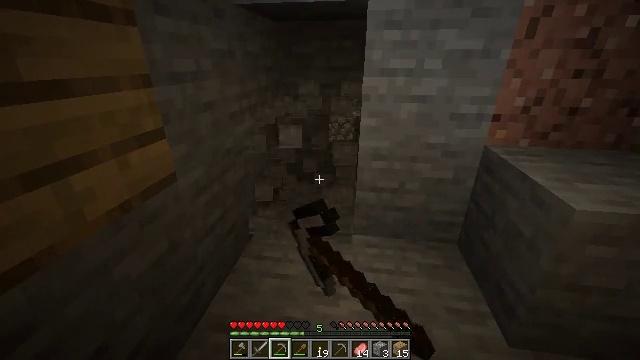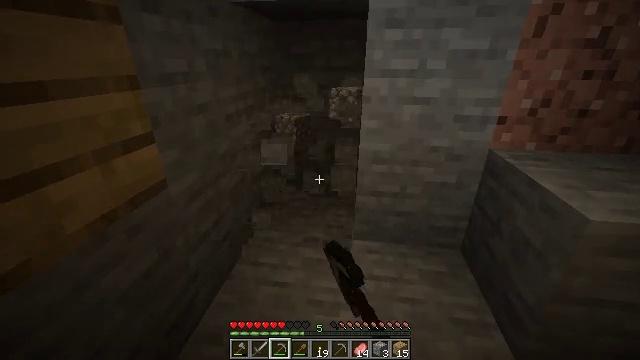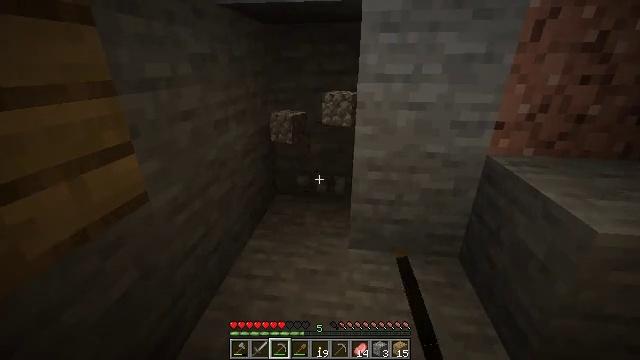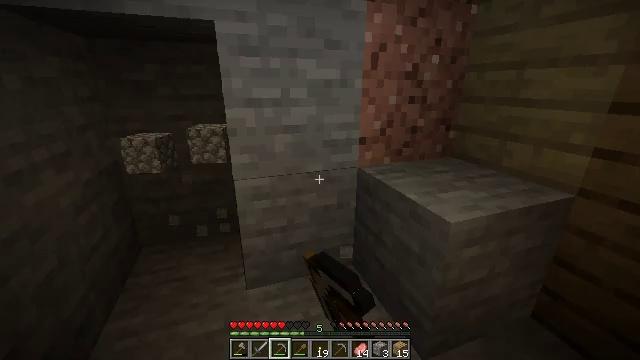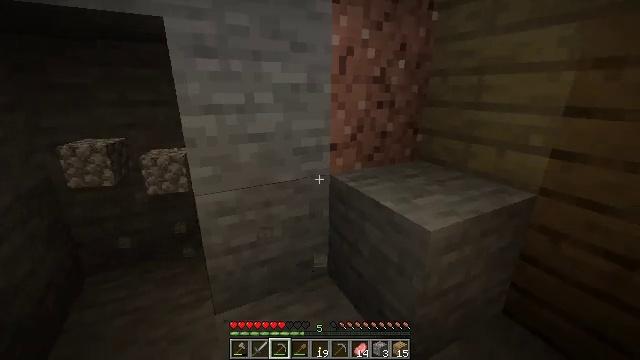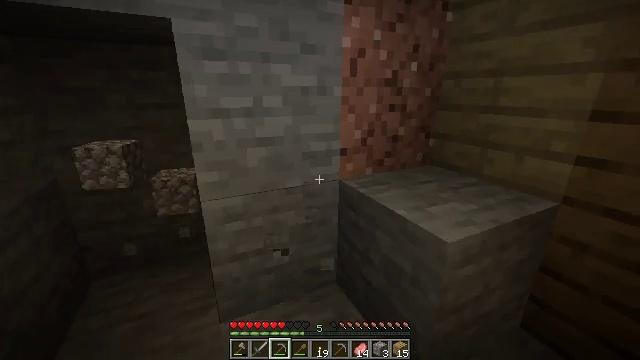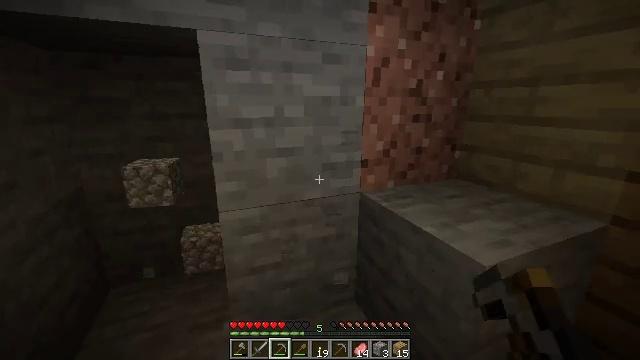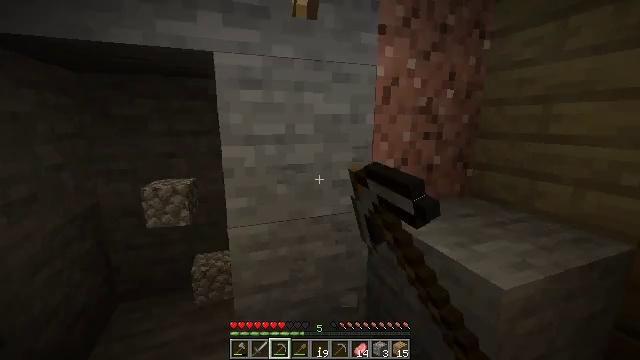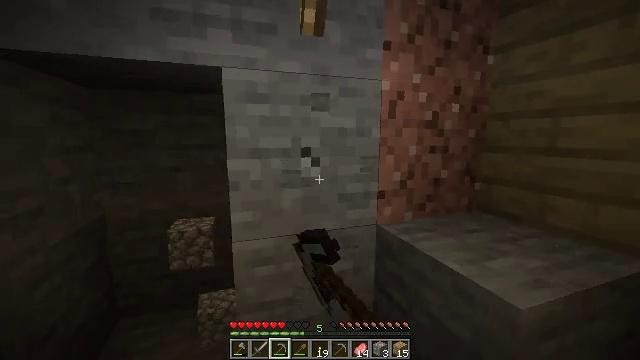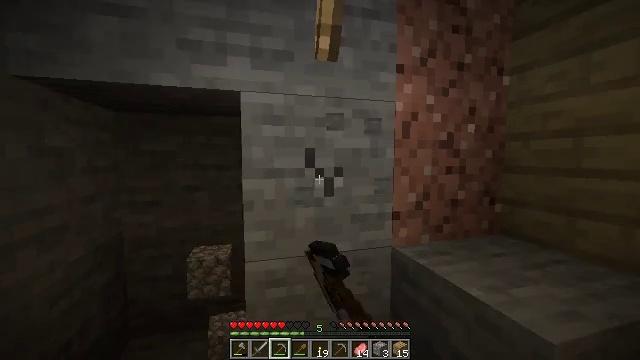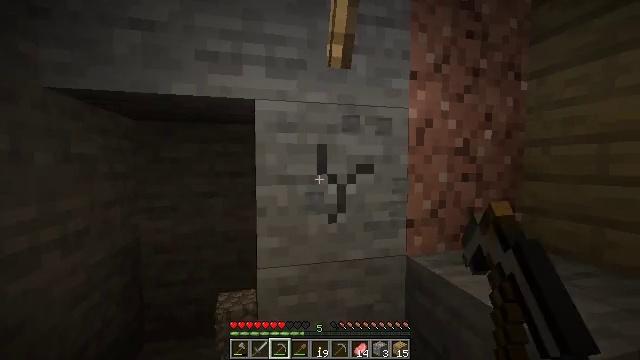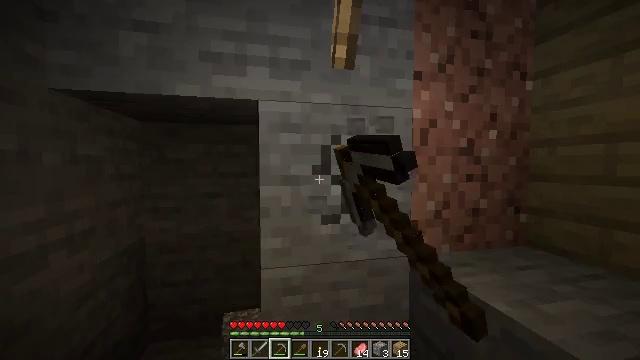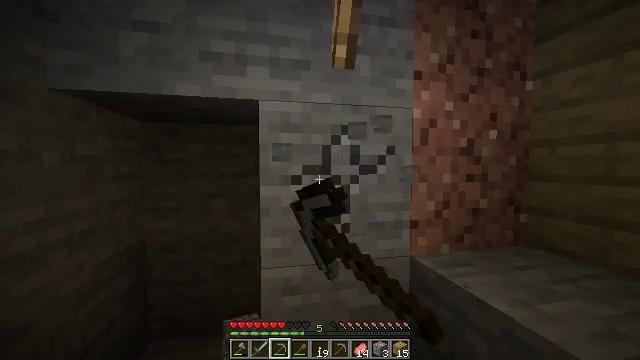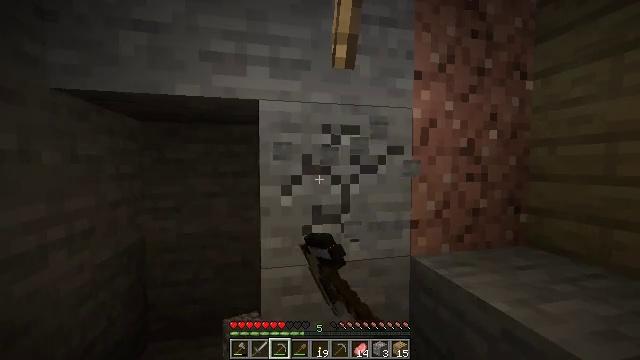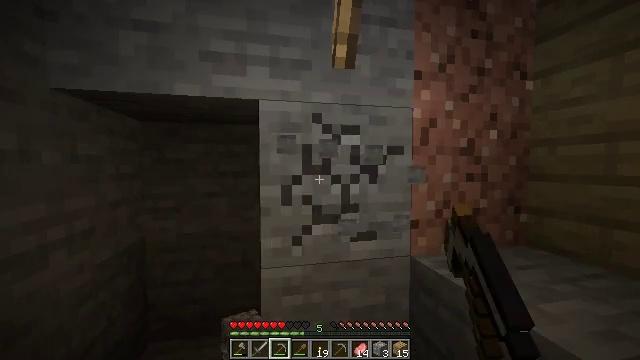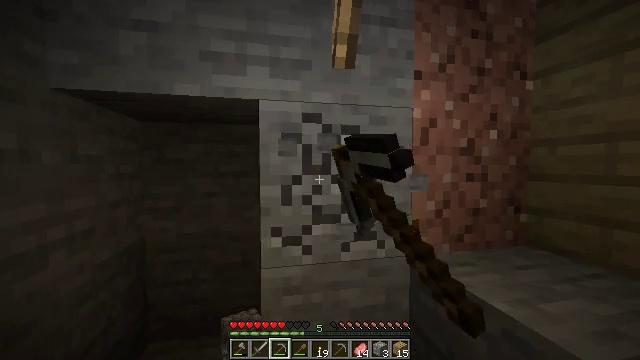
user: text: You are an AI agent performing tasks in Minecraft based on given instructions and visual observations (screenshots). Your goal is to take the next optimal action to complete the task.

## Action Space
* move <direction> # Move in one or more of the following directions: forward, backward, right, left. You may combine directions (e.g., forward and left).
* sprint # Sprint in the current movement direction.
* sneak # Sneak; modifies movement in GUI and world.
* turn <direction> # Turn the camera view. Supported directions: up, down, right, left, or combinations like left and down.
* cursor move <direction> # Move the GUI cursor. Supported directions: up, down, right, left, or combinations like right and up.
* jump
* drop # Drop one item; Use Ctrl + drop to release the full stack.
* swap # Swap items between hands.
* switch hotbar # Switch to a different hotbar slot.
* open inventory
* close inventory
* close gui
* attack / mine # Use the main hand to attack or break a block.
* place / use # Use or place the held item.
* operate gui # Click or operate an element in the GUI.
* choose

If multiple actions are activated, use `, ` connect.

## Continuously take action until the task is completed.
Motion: motion action
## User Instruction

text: Mine stone underground.
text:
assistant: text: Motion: move forward, attack / mine
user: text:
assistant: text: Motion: move forward, turn right, attack / mine
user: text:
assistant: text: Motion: move forward, turn right and up, attack / mine
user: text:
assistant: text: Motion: turn right, attack / mine
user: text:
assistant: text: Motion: turn left, attack / mine
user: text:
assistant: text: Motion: turn left and up, attack / mine
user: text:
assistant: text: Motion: turn left and up, attack / mine
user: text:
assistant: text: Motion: turn up, attack / mine
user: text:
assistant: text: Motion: turn left and up, attack / mine
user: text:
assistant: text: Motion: turn left and up, attack / mine
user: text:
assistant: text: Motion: attack / mine
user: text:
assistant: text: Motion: attack / mine
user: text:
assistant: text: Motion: attack / mine
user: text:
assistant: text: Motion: attack / mine
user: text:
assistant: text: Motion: attack / mine
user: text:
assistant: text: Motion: attack / mine
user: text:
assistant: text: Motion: attack / mine
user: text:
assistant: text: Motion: attack / mine
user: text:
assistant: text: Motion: turn down, attack / mine
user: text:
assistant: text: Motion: attack / mine
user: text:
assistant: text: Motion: attack / mine
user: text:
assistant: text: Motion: attack / mine
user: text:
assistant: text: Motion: attack / mine
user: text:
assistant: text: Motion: turn right and down, attack / mine
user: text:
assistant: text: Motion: turn right and down, attack / mine
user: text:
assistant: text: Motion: attack / mine
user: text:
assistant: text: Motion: attack / mine
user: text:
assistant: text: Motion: attack / mine
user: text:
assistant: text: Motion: attack / mine
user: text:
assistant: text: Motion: attack / mine